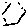
Label: hexagon